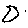
Label: moon